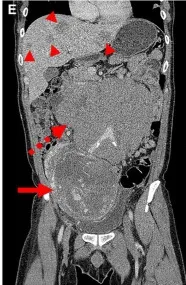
Computed tomography (CT) images of male choriocarcinoma with multiple systemic metastases (December 15, 2018). (C) A roundish mass with heterogeneous density is observed in the pelvis, featuring eggshell-like calcifications at its margins (long arrows).
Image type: radiology (ct)